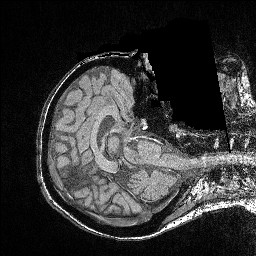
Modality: FLASH
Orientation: axial
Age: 24
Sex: female